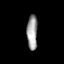
Tissue: prostate
Cell type: Fibroblasts
Senescence score: 0.8245
Nuclear area (px): 355
Mean DAPI intensity: 160.383